Question: Please see below matrix report before and after I run.

How can I find percentage of below marked fields, for example: 2/6=0.3 (%33)?
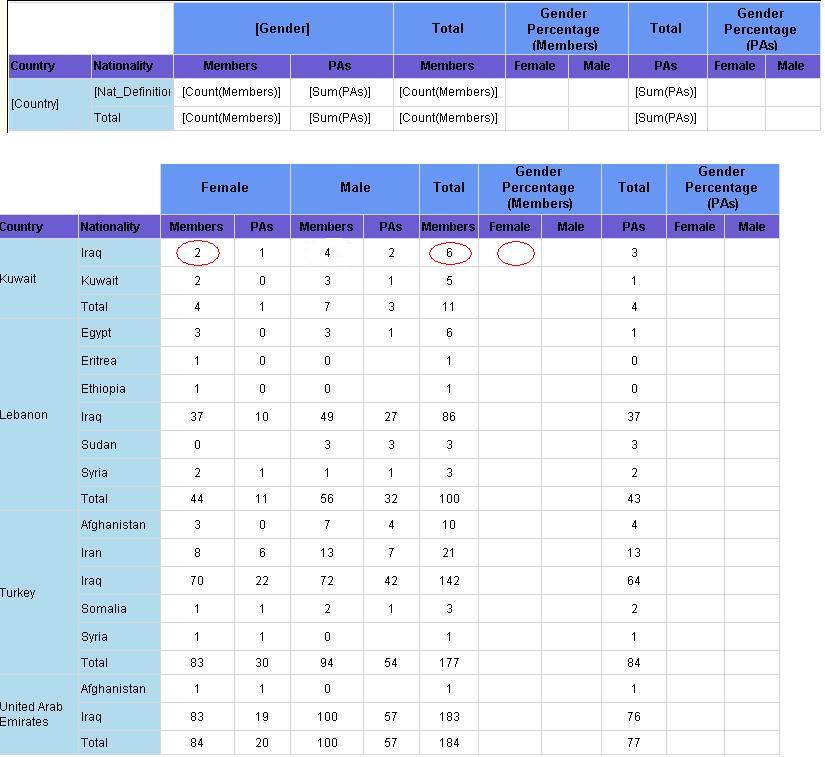
Answer: You can use an expression in each of your 'Gender Percentage' Female/Male columns to get the count of each gender in that group compared to the number of members in the group:
'''
=Sum(IIf(Fields!Gender.Value = "M", 1, 0)) / Count(Fields!Members.Value)
'''
'''
=Sum(IIf(Fields!Gender.Value = "F", 1, 0)) / Count(Fields!Members.Value)
'''
This is getting the total male or female members in the scope then getting the percentage of the overall member count.